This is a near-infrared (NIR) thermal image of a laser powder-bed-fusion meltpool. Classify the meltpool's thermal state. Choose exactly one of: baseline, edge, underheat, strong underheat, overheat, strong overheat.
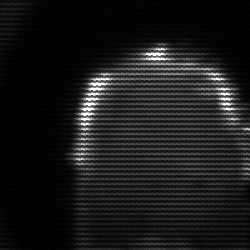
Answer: baseline